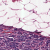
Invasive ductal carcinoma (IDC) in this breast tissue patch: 1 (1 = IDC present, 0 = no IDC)